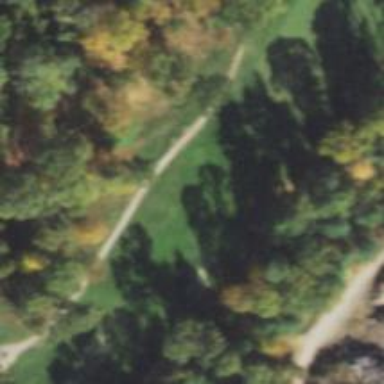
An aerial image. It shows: Path for both road and golf.